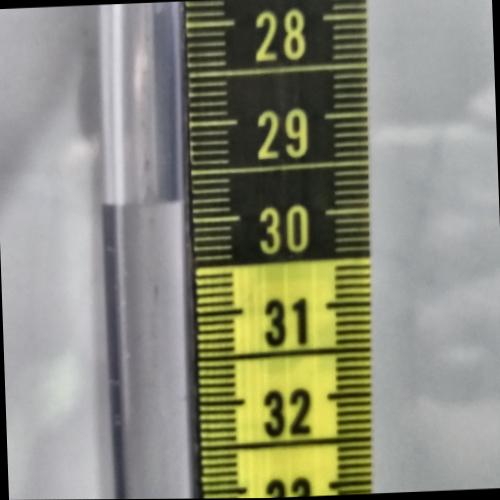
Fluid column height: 29.8 cm